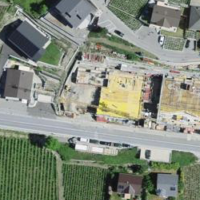
EUNIS habitat code: 40
Species observed at this site:
Phoenicurus ochruros